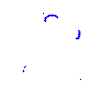
Particle: proton